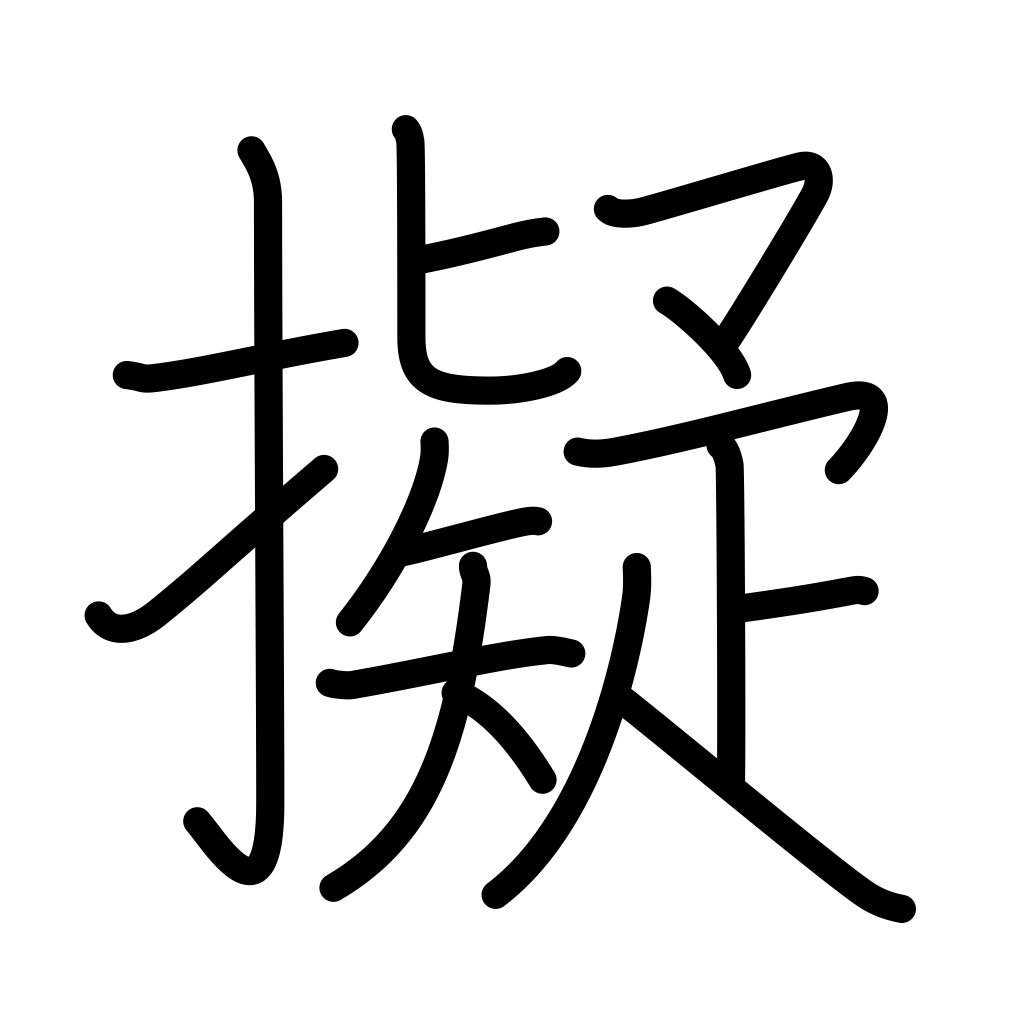
Meaning: mimic, nominate, imitate